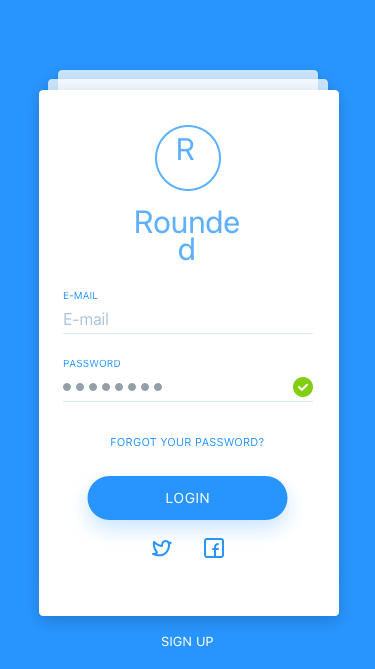
Text in this UI design:
Sign Up
Forgot your password?